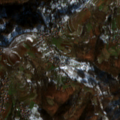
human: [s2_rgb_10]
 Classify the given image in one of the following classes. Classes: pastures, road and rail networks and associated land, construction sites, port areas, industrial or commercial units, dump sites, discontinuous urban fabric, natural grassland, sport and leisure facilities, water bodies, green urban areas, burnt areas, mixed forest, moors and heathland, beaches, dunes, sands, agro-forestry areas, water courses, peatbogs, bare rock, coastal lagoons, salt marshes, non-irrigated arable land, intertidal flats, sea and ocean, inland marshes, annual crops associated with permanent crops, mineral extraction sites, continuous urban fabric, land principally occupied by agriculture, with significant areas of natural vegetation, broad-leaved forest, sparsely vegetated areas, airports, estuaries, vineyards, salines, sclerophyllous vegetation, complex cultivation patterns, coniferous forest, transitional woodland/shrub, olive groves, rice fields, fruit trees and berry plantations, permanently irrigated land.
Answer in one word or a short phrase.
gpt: complex cultivation patterns, broad-leaved forest